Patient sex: M
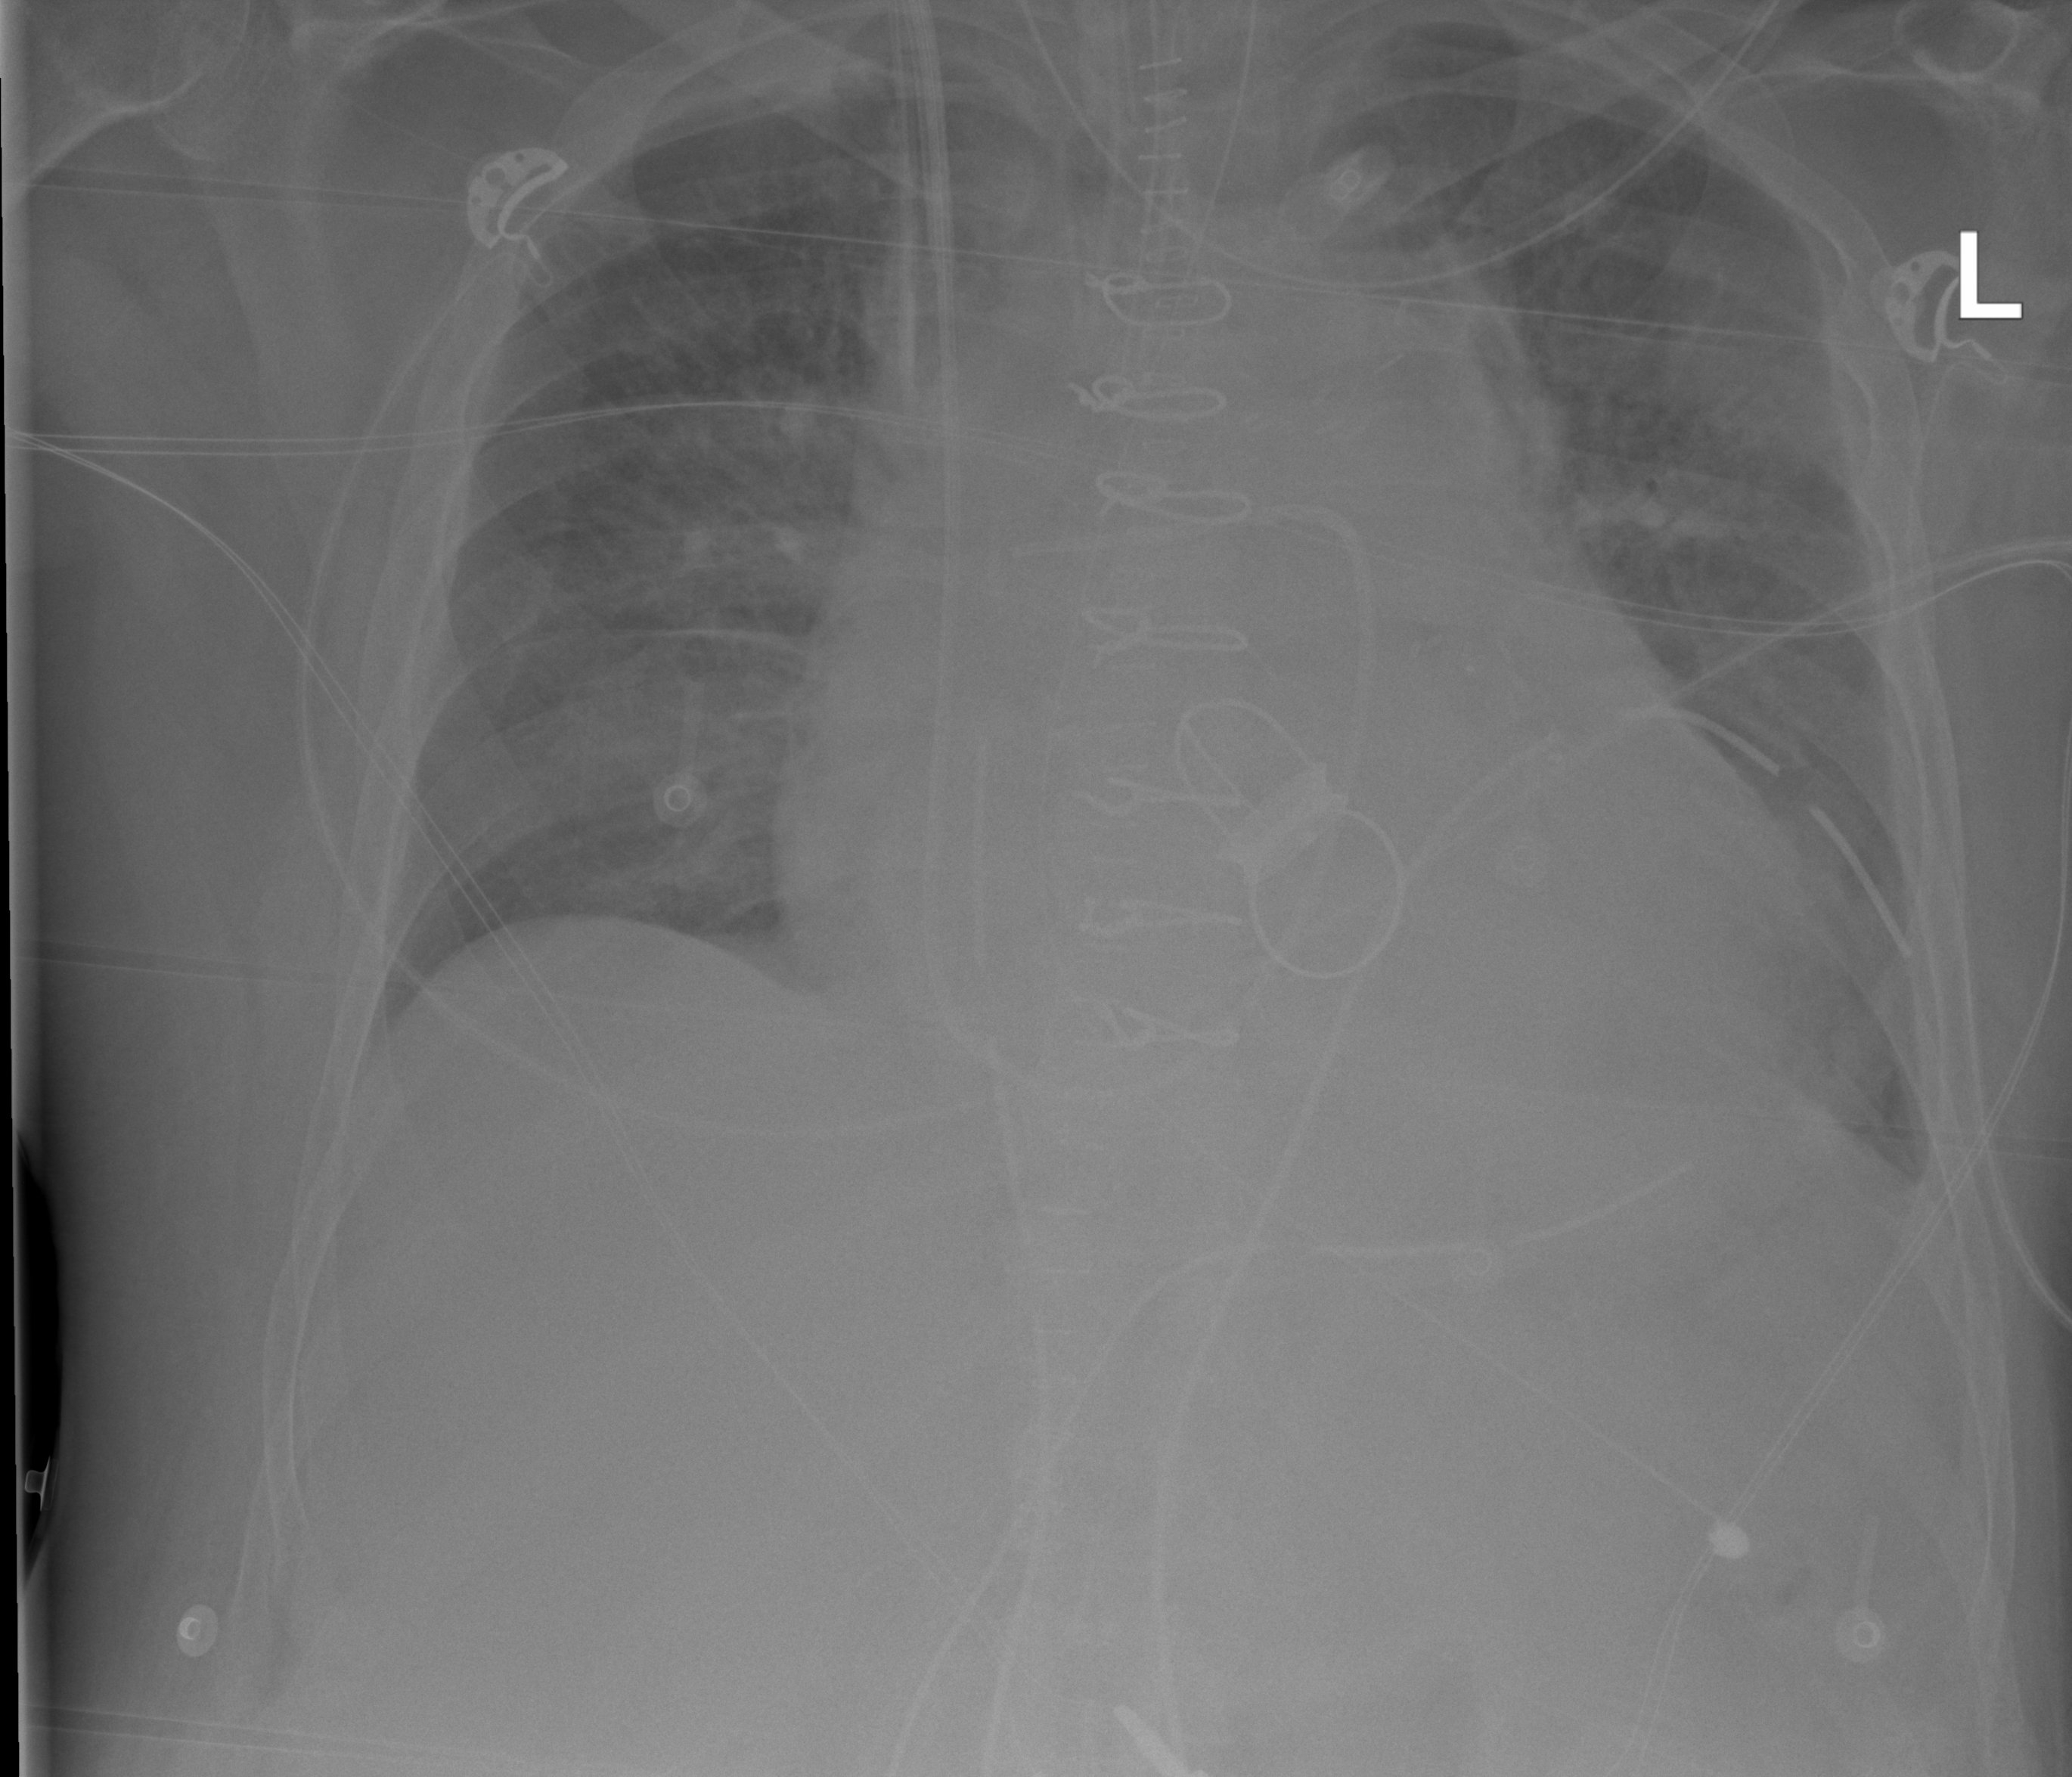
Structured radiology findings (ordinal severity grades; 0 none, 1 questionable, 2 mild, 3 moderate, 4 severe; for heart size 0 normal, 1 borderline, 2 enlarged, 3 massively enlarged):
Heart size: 2
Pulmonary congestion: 2
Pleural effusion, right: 0
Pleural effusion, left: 0
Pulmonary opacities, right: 0
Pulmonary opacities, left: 0
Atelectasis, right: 0
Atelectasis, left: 0